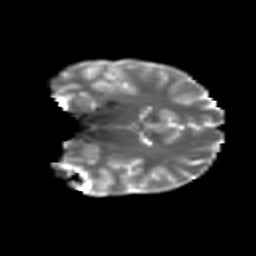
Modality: T2w
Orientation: coronal
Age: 12
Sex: male
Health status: ill
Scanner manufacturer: ge
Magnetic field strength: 3 T
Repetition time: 7.5 s
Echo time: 0.079 s